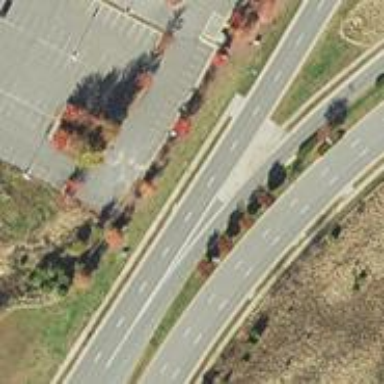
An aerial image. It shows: Trunk link highway.